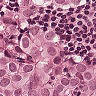
Metastatic tissue present: yes